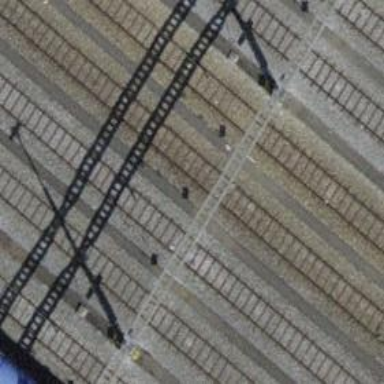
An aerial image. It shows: Railway yard with one track in service.